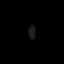
Tissue: lung
Cell type: T cells
Senescence score: 0.1597
Nuclear area (px): 91
Mean DAPI intensity: 27.264